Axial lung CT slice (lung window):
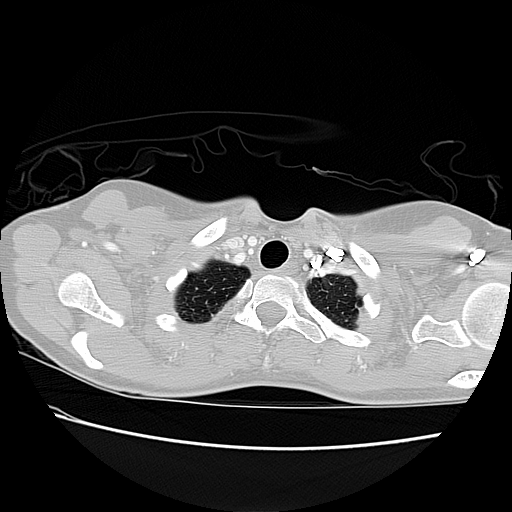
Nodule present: no